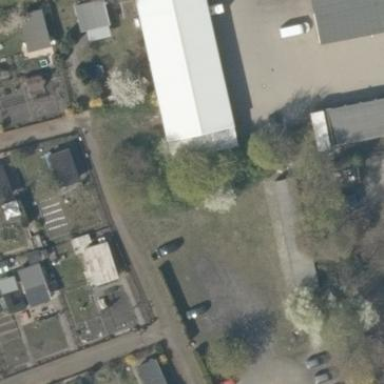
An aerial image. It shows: Group of garages.